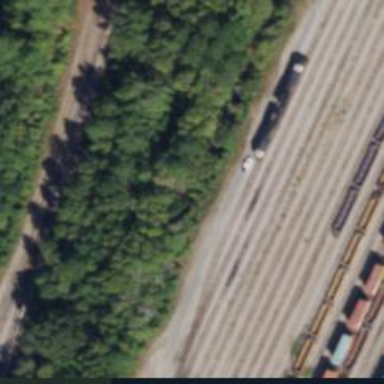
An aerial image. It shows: Abandoned railway yard.